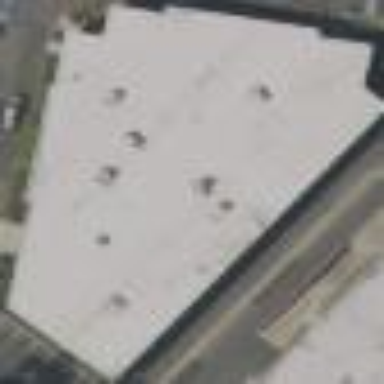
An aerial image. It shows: Commercial building that houses hardware shop.